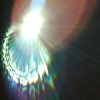
Label: sunburn